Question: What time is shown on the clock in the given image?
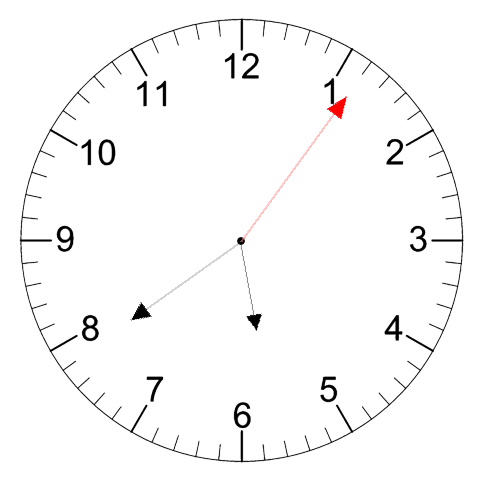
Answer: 05:39:06